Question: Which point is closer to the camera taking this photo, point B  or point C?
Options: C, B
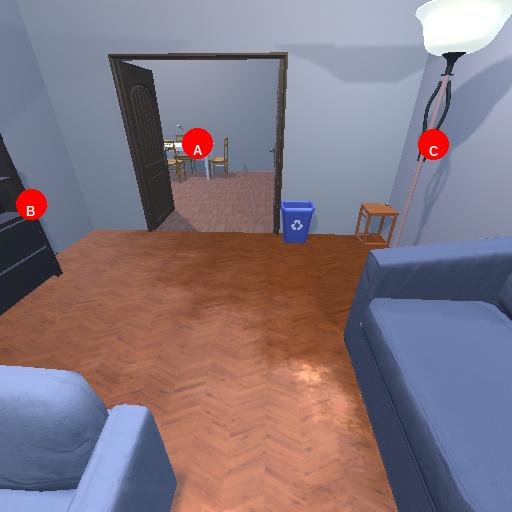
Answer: C